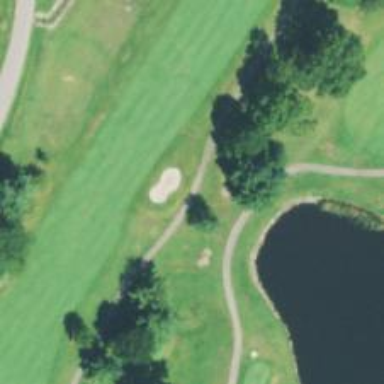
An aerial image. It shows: Footway that doubles as golf path.